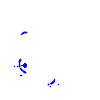
Particle: kaon